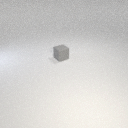
small gray rubber cube